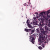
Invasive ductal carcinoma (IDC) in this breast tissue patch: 0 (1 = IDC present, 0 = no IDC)